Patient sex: M
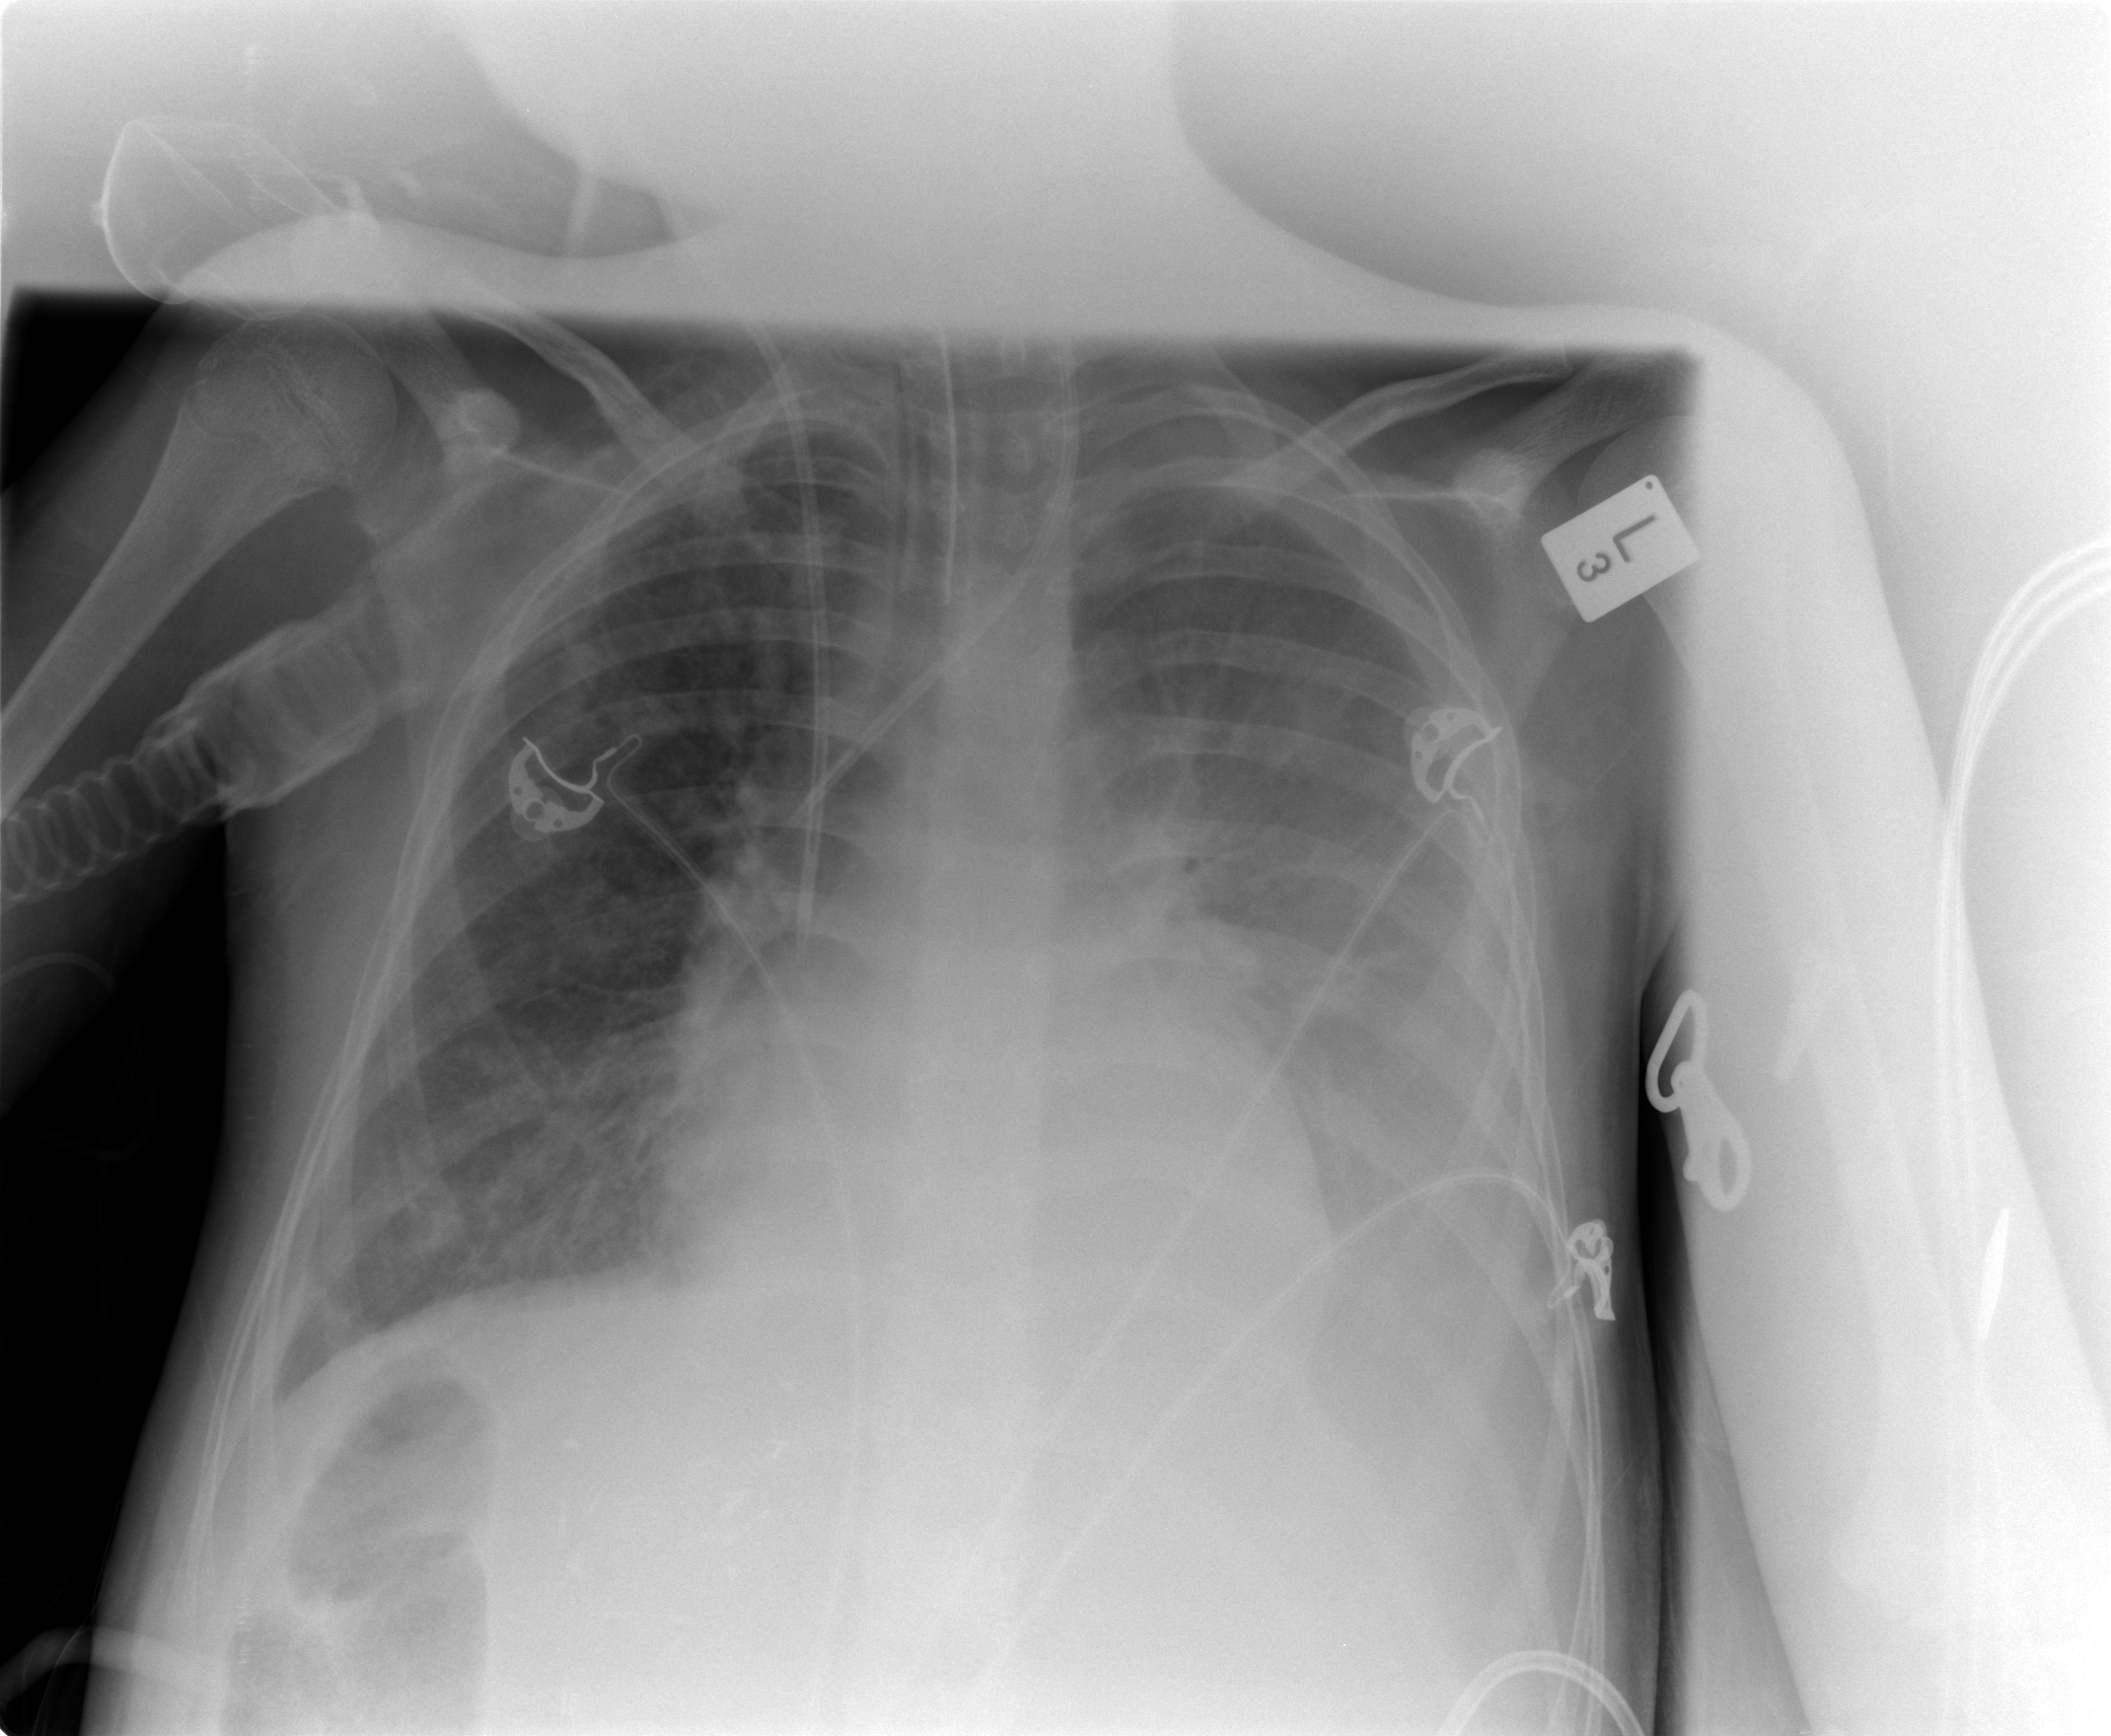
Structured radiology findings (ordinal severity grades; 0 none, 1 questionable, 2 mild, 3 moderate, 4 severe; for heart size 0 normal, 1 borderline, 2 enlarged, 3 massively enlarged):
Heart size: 2
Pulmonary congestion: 2
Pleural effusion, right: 0
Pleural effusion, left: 3
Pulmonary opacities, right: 2
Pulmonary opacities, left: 3
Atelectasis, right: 0
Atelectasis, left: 3